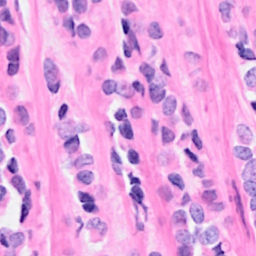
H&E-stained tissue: Breast